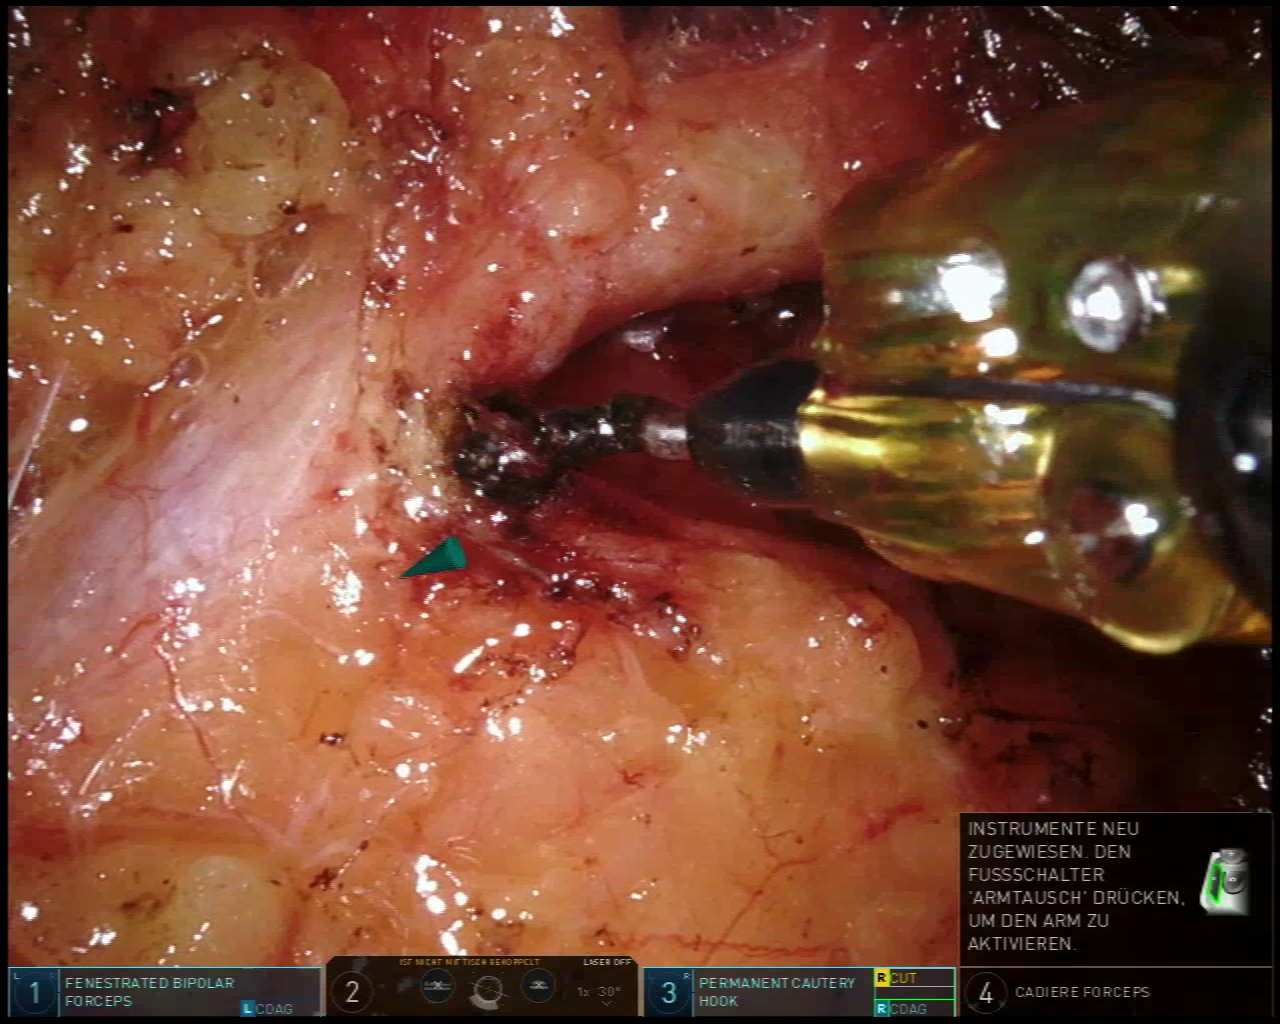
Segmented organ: inferior_mesenteric_artery
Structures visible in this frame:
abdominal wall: no
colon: no
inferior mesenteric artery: yes
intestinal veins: no
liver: no
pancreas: no
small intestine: no
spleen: no
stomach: no
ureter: no
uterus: no
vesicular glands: no